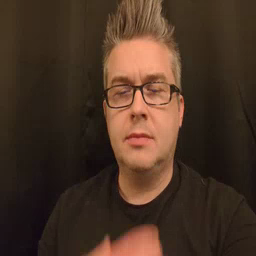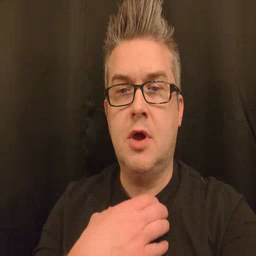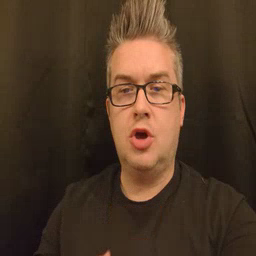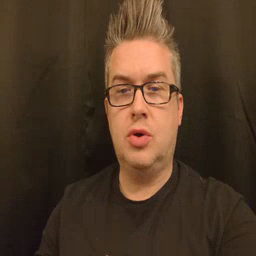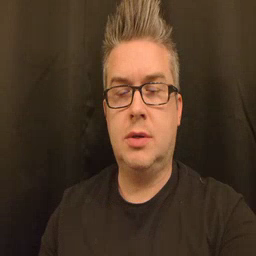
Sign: hungry